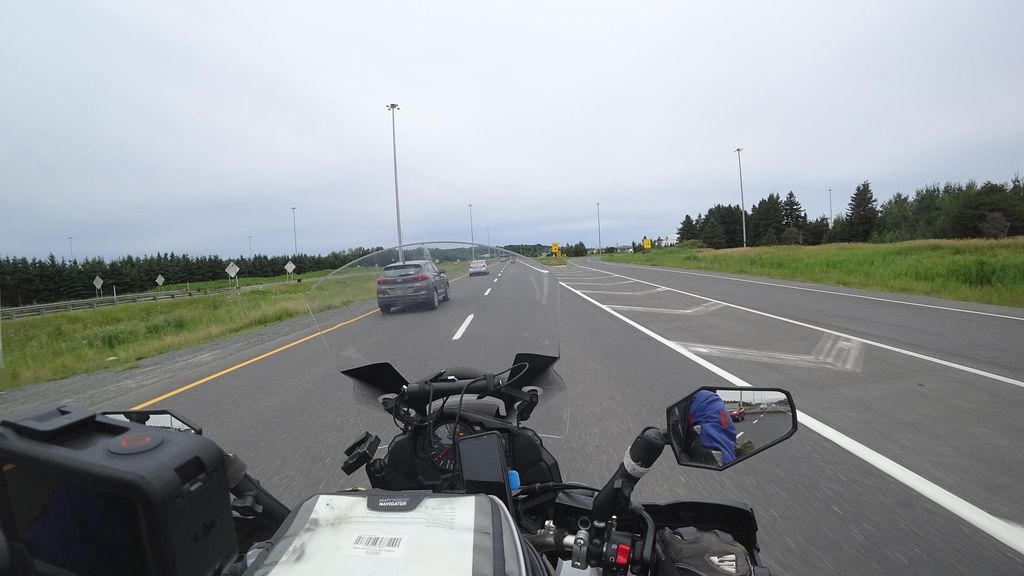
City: quebec_city